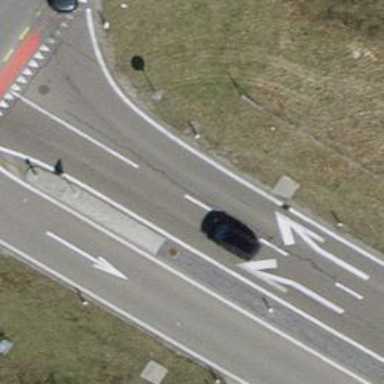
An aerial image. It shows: Road with traffic signals.